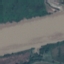
Land use / land cover class: River